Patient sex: M
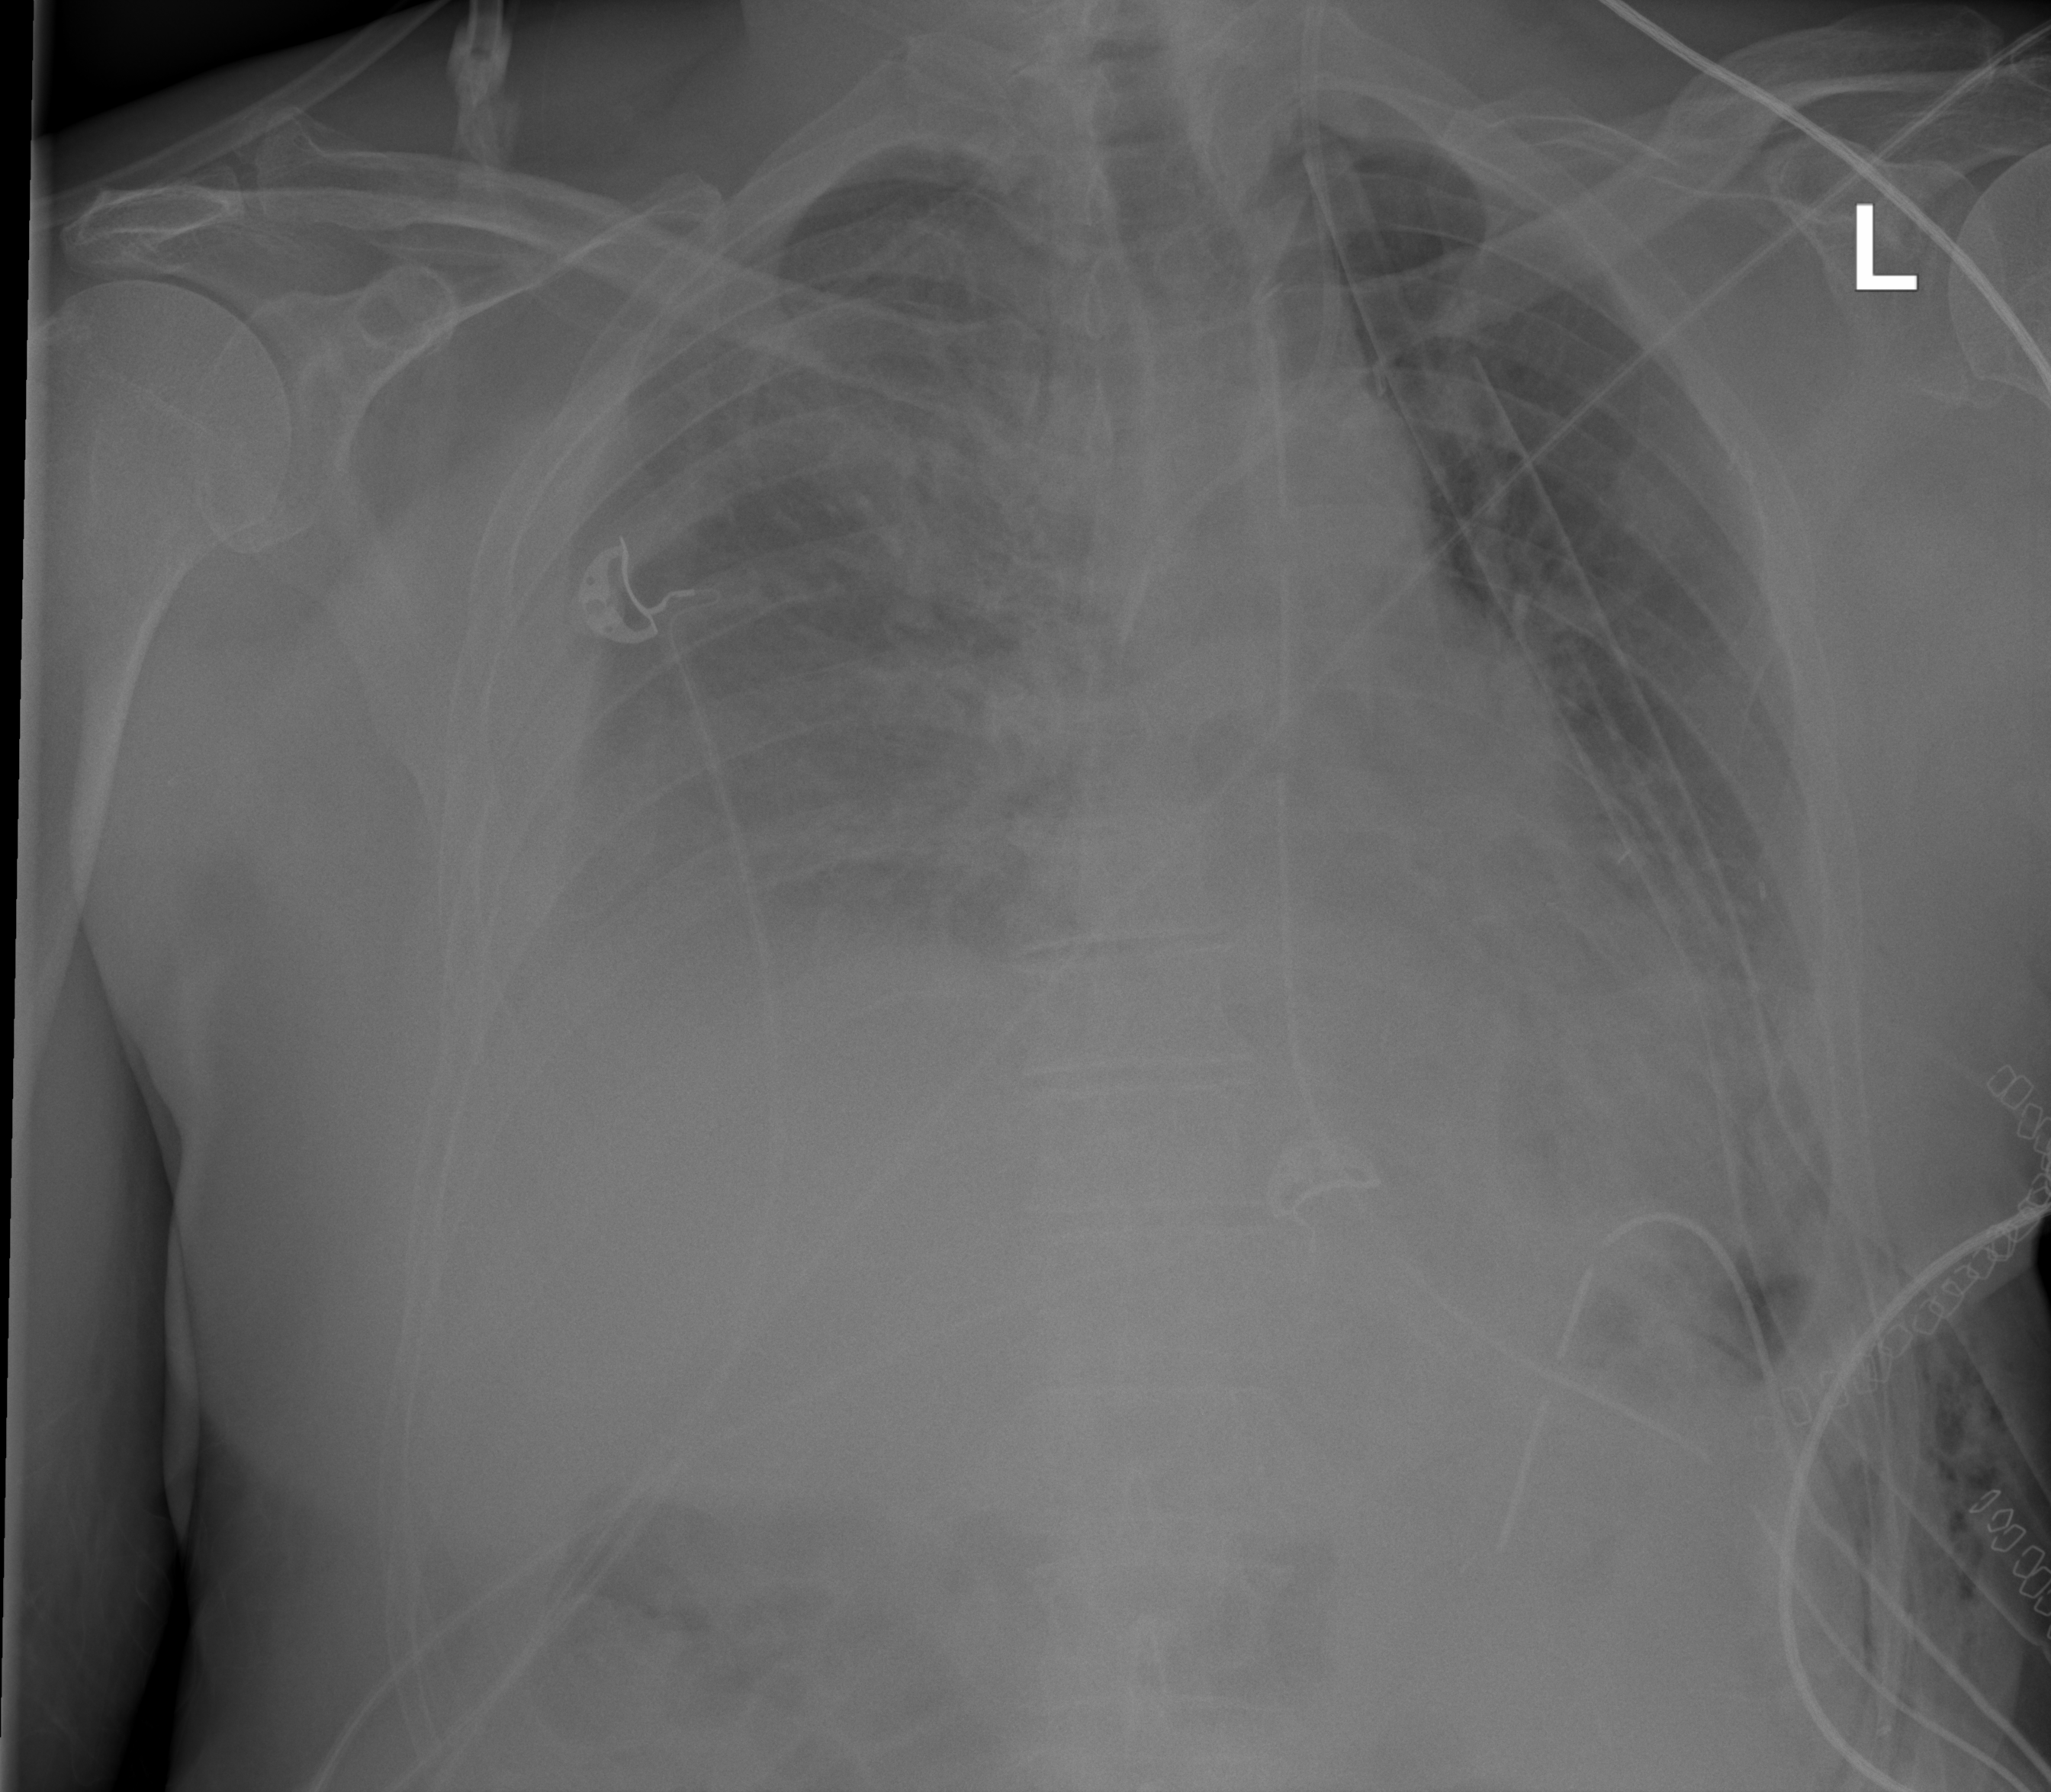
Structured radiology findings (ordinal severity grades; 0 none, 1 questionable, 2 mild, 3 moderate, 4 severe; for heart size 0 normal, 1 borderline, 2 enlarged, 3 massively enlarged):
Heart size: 0
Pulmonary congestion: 0
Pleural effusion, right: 2
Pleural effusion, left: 1
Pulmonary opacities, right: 0
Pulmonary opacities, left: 0
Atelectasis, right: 0
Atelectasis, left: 2